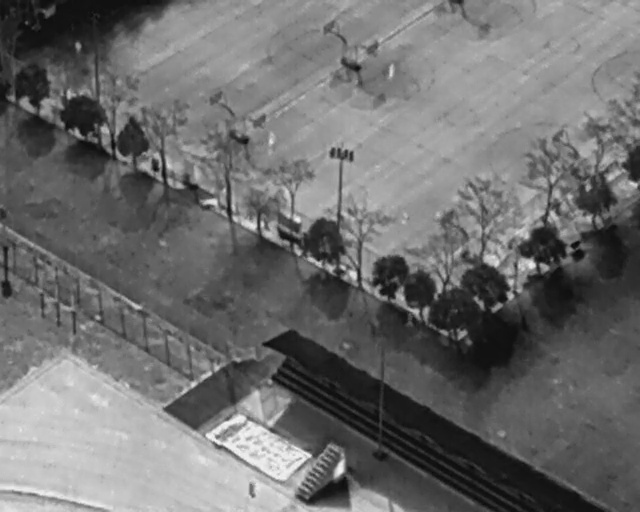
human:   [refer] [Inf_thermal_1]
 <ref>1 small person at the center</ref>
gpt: <box>[[62, 41, 64, 43, 2]]</box>

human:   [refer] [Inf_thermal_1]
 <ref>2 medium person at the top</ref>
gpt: <box>[[59, 13, 62, 14, 2], [40, 26, 44, 28, 2]]</box>